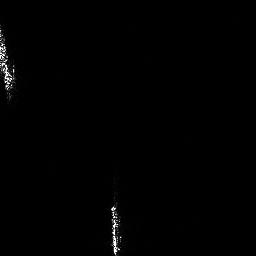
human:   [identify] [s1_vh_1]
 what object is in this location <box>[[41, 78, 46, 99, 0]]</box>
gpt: <ref>1 medium ship at the bottom</ref>

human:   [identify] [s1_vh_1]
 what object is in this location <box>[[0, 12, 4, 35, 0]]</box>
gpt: <ref>1 medium ship at the top left</ref>